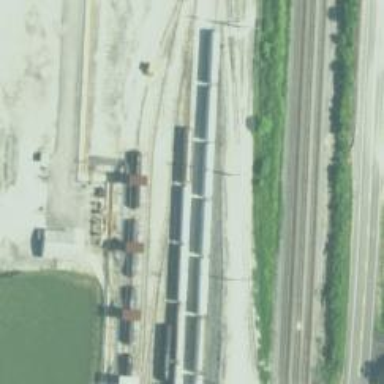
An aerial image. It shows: Railway yard in service.